Question: I am a beginner in OpenCV and Qt, my project now is combining multiple images and display it on Qt Creator.
'''
#include <stdio.h>
#include <iostream>
#include <mutex>
#include <opencv2/opencv.hpp>
using namespace std;
int main(int argc, char** argv) {
string img_path = "/home/m/pictures/cat.jpg";
std::vector<cv::Mat> img_pool;
for (int i=0;i<10;i++)
{
cv::Mat data = cv::imread(img_path,-1);
img_pool.push_back(data);
}
cv::Mat data = cv::imread(img_path,-1);
cv::namedWindow("image", CV_WINDOW_NORMAL);
cv::imshow("image",data);
cv::waitKey(0);
cv::Mat data_dst = cv::Mat::zeros(500, 500, data.type());
cv::Mat data_resize;
for(int i=0;i<10;i++)
{
for(int j=0;j<10;j++)
{
cv::resize( img_pool[3], data_resize, cv::Size(50,50));
cv::Rect f_target(i*50,j*50,50,50);
data_resize.copyTo(data_dst(f_target));
}
}
cv::namedWindow("image_n", CV_WINDOW_NORMAL);
cv::imshow("image_n",data_dst);
cv::waitKey(0);
return 0;
}
'''
Here is the result:

My code now can display one image but what I want to do is display different multiple images, I think I need to load the images or image path to the vector but I failed, so someone can help me?
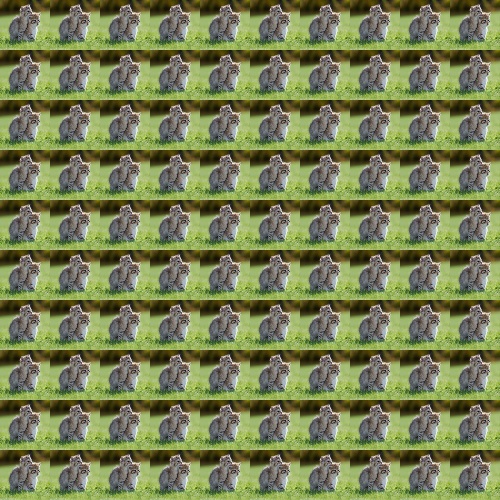
Answer: There is no Qt used in your code. If you want something like this with Qt, you can use a simple widget with a grid layout or a flowlayout. Then load all the images from a path in an array of QImage and the display it.
You can find an example with <URL> here. You can use a QLabel to display the image, convert your QImage to QPixmap and the use:
'''
QImage yourImage("path");
QLabel image new QLabel(centralwidget);
imagelabel->setGeometry(QRect(20, 10, 371, 311));
imagelabel->setPixmap(QPixmap(QPixmap::fromImage(yourImage));
'''
If you are new with Qt, you can integrate it easily with QML using a FlowLayout and and array of QML components. Look this example of the usage of an <URL>